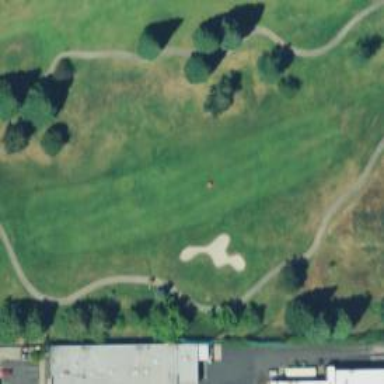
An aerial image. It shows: Golf hole.